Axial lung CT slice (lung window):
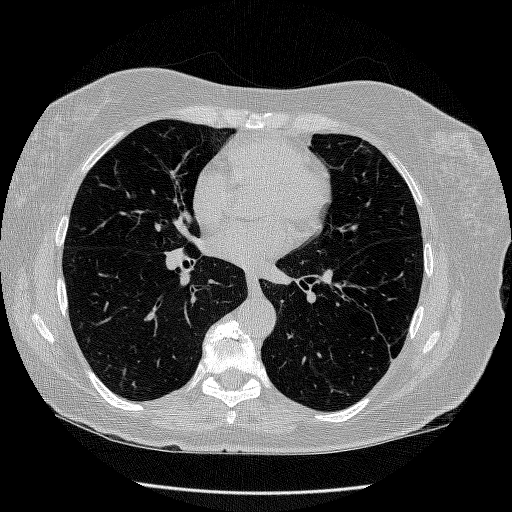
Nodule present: no